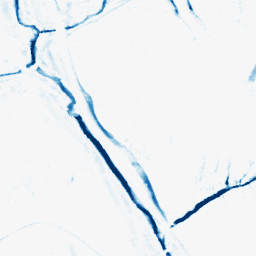
Category: morphological
Decomposition family: morphological_ellipse
Decomposition parameters: operation: closing
width: 5
height: 10
Upsampling method: cubic_mitchell
Upsampling parameters: scale: 8
Upsampling scale: 8